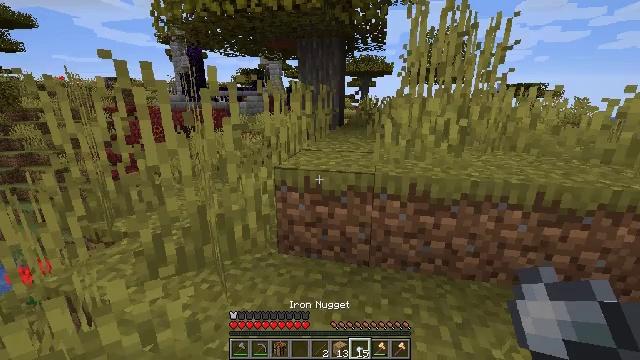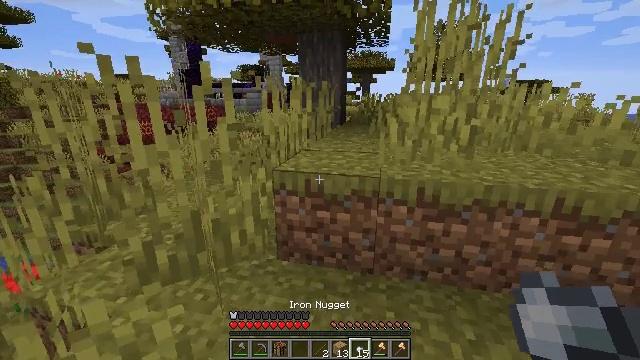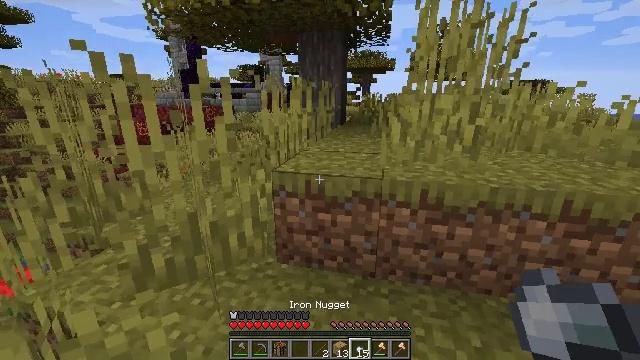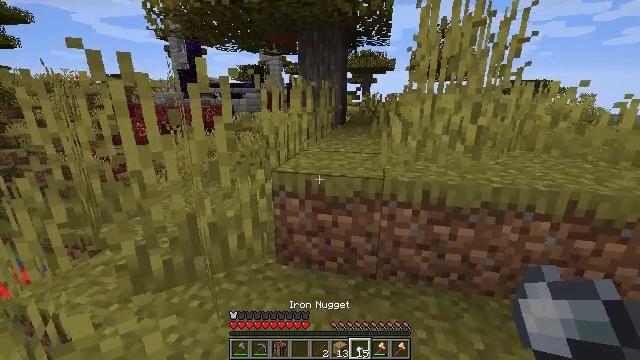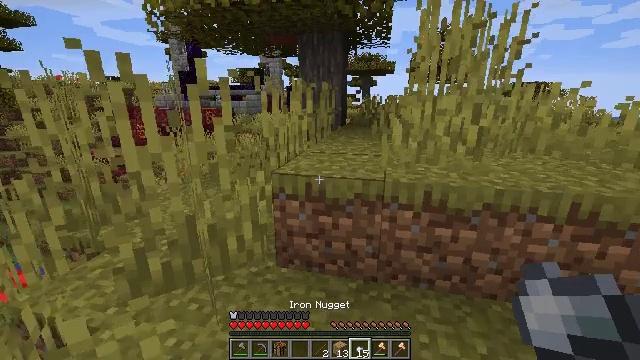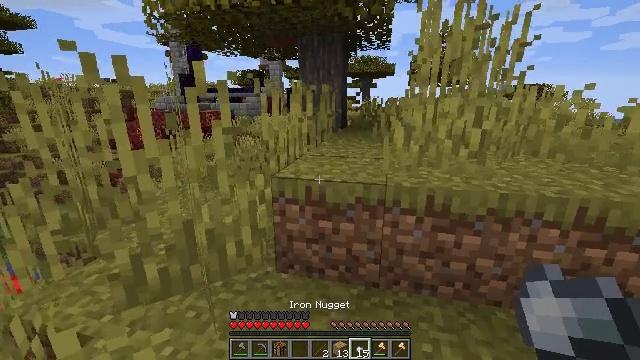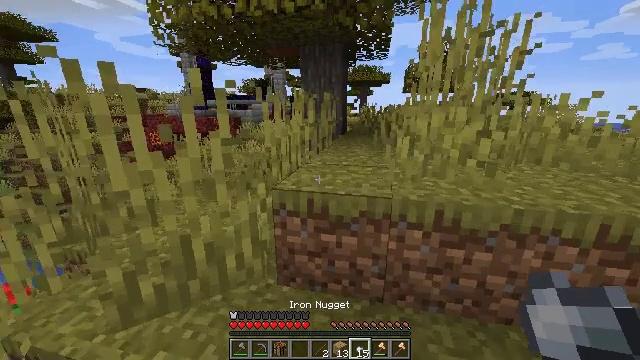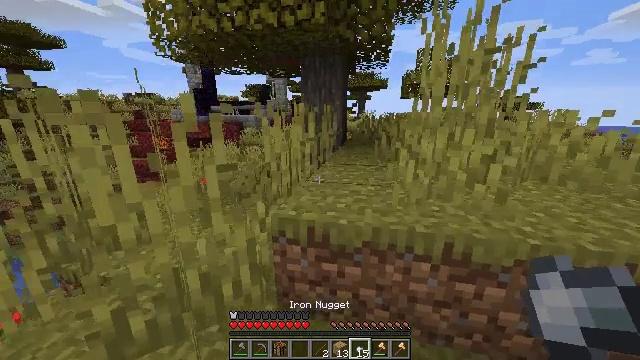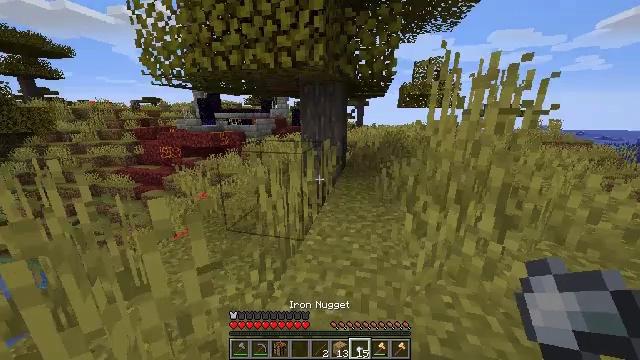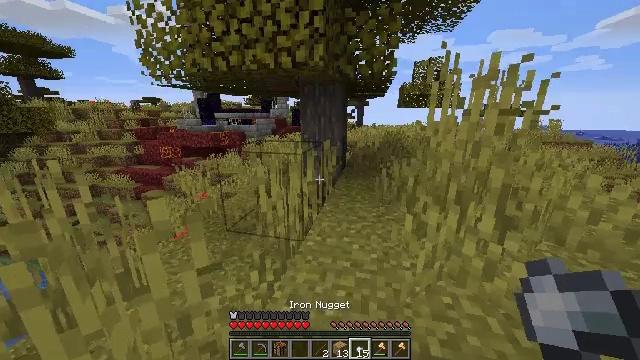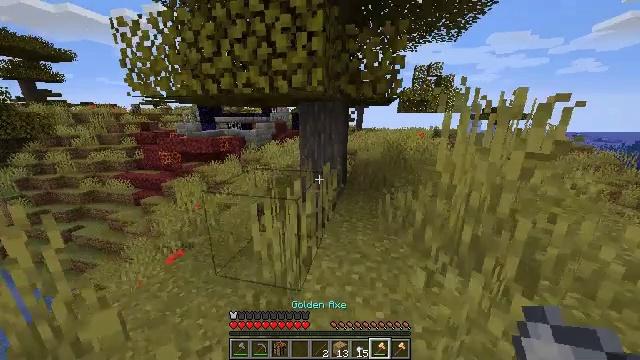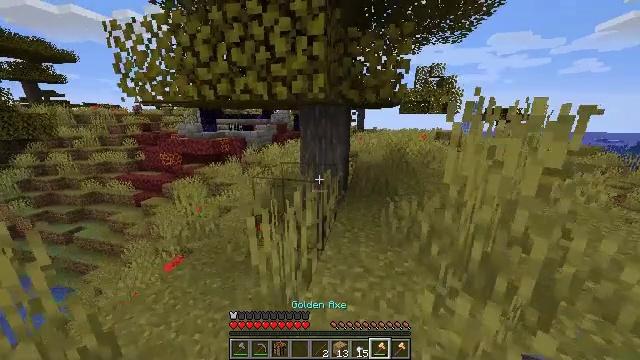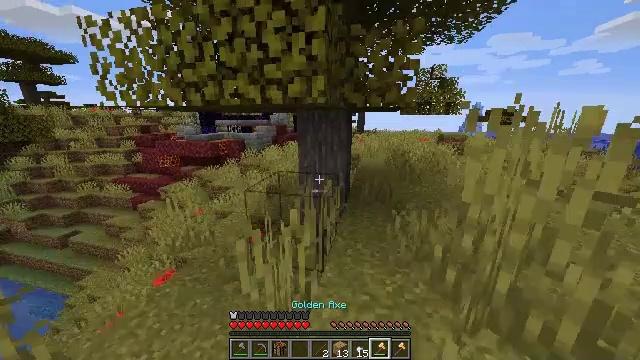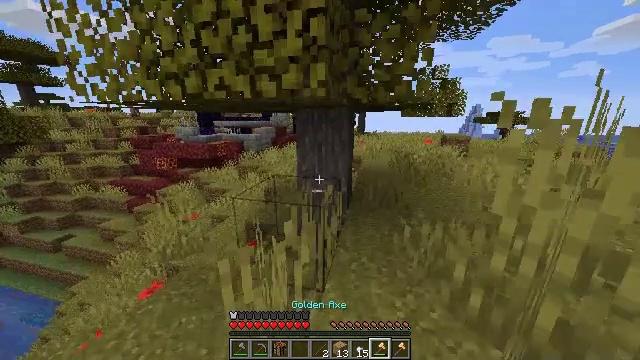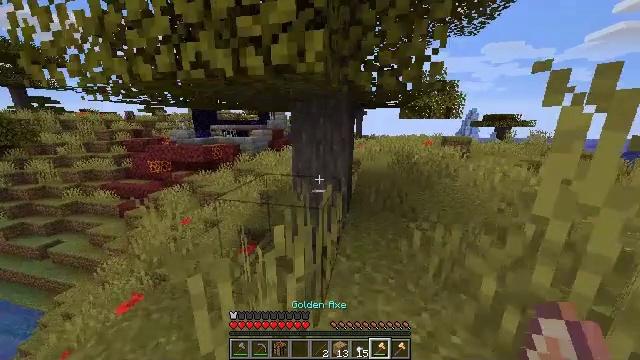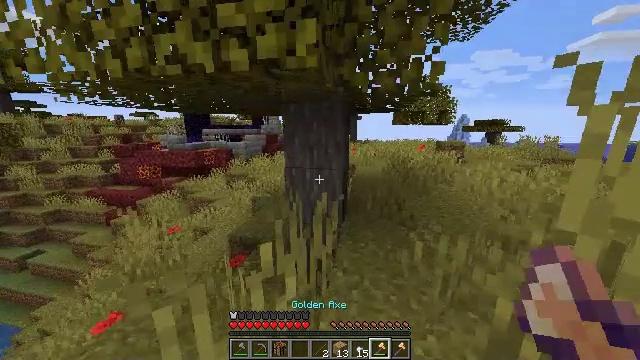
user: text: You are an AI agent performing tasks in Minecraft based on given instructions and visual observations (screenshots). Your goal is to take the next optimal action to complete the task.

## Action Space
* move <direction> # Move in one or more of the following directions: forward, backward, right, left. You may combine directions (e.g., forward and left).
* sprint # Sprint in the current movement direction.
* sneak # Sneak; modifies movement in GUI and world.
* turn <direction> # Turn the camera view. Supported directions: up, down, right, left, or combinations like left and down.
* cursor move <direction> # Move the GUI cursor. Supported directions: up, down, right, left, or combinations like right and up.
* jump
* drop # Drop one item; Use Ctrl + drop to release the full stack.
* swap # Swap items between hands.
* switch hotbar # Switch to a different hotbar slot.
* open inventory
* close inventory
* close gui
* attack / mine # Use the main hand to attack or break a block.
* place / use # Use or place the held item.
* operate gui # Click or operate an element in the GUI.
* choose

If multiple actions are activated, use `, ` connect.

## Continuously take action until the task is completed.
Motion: motion action
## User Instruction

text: Collect acacia logs by breaking the tree.
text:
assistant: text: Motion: close inventory
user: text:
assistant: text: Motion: close inventory
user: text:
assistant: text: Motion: close inventory
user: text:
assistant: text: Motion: sprint
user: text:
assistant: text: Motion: move forward, sprint
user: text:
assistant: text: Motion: move forward, sprint
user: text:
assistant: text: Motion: move forward, sprint, jump
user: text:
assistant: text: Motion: move forward, sprint, jump
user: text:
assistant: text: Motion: move forward, sprint, jump
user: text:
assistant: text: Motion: move forward, sprint, jump
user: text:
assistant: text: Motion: move forward, sprint, jump
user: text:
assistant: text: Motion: move forward, sprint
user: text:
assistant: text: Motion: move forward, sprint
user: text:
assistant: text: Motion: move forward, sprint, turn up
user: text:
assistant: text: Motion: move forward, sprint, turn right and up
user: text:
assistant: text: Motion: move forward and move right, sprint, turn right and up
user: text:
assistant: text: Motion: move forward and move right, sprint, turn right and up
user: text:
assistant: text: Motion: move forward and move right, sprint, turn right
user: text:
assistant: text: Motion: move forward and move right, sprint, turn right
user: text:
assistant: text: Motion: move forward and move right, sprint
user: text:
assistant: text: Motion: move forward and move right, sprint, turn up
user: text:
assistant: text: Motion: move forward and move right, sprint, turn up
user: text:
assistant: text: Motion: move forward, sprint
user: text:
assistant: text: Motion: move forward, sprint
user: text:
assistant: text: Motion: move forward, sprint
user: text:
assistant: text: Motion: move forward, sprint, turn left and down
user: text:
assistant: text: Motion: move forward, sprint, turn left and down
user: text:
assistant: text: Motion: move forward, sprint, turn left and down
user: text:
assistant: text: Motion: move forward, sprint, turn left
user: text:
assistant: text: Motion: move forward, sprint, turn left